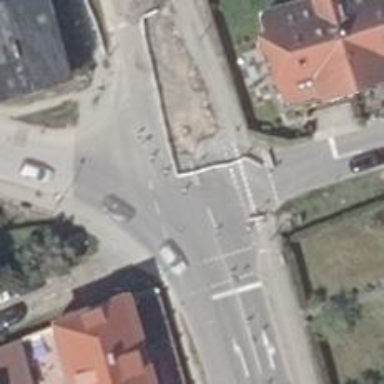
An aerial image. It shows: Road with traffic signals.